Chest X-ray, PA view. Patient: 41 years old, sex F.
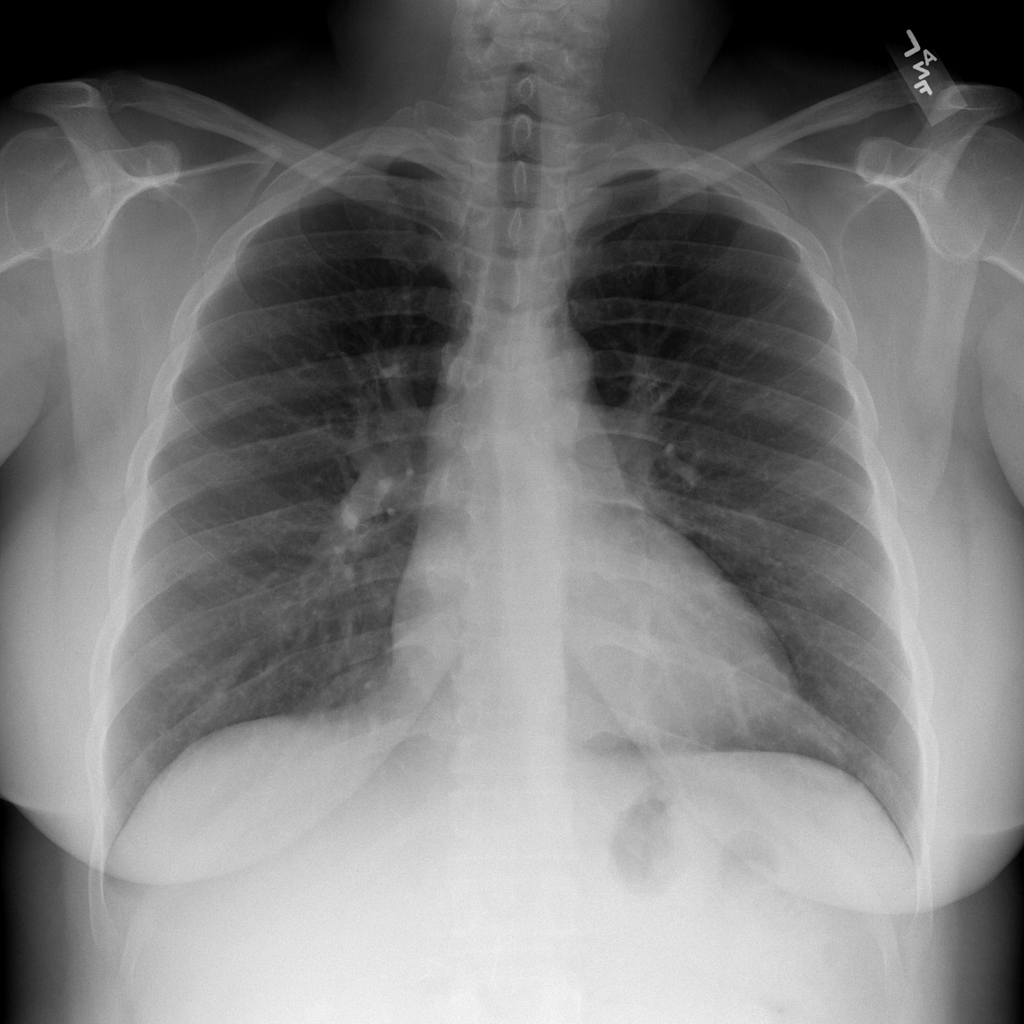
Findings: No Finding